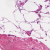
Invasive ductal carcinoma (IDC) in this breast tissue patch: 0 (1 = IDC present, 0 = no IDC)